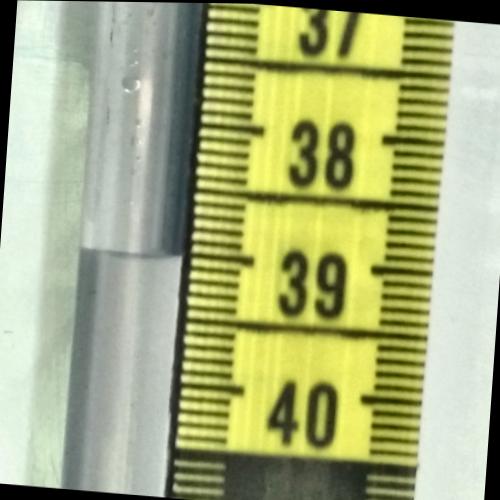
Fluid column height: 39.0 cm